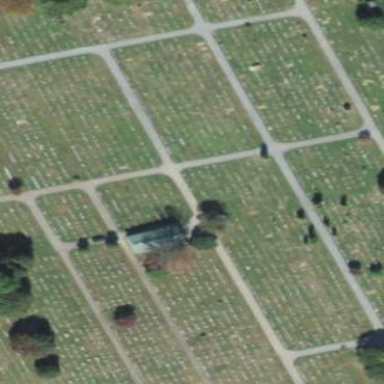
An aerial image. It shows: Cemetery.